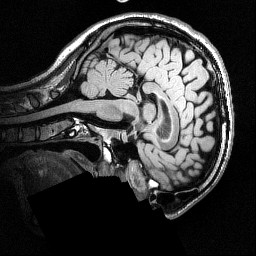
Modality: FLAIR
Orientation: sagittal
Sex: male
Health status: ill
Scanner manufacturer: siemens
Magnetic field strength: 3 T
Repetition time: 7 s
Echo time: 0.372 s